Question: I'm creating <URL>, I see some white space at the right side of the images inside the Carousel.
Screenshot:

My code for the Carousel:
'''
<!-- Carousel
================================================== -->
<div class="clearfix"></div>
<div id="myCarousel" class="carousel slide" data-ride="carousel">
<!-- Indicators -->
<ol class="carousel-indicators">
<li data-target="#myCarousel" data-slide-to="0" class="active">
</li>
<li data-target="#myCarousel" data-slide-to="1">
</li>
<li data-target="#myCarousel" data-slide-to="2">
</li>
</ol>
<div class="carousel-inner">
<div class="item active">
<img src="img/4.jpg">
<div class="container">
<div class="carousel-caption">
<h1>
Example headline.
</h1>
<p>
Cras justo odio, dapibus ac facilisis in, egestas eget quam. Donec id elit non mi porta gravida at eget metus. Nullam id dolor id nibh ultricies vehicula ut id elit.
</p>
<p>
<a class="btn btn-lg btn-primary" href="#" role="button">
Call to Action
</a>
</p>
</div>
</div>
</div>
<div class="item">
<img src="img/5.jpg">
<div class="container">
<div class="carousel-caption">
<h1>
Another example headline.
</h1>
<p>
Cras justo odio, dapibus ac facilisis in, egestas eget quam. Donec id elit non mi porta gravida at eget metus. Nullam id dolor id nibh ultricies vehicula ut id elit.
</p>
<p>
<a class="btn btn-lg btn-primary" href="#" role="button">
Register Now
</a>
</p>
</div>
</div>
</div>
<div class="item">
<img src="img/6.jpg">
<div class="container">
<div class="carousel-caption">
<h1>
One more for good measure.
</h1>
<p>
Cras justo odio, dapibus ac facilisis in, egestas eget quam. Donec id elit non mi porta gravida at eget metus. Nullam id dolor id nibh ultricies vehicula ut id elit.
</p>
<p>
<a class="btn btn-lg btn-primary" href="#" role="button">
Read Blog
</a>
</p>
</div>
</div>
</div>
</div>
<a class="left carousel-control" href="#myCarousel" data-slide="prev">
<span class="glyphicon glyphicon-chevron-left">
</span>
</a>
<a class="right carousel-control" href="#myCarousel" data-slide="next">
<span class="glyphicon glyphicon-chevron-right">
</span>
</a>
</div>
<!-- end #mycarousel -->
'''
How to fix this problem?
I have try to insert container class before the Carousel class, but that not give me full width Carousel. I want the Carousel in full width, not wrapped in container class width.
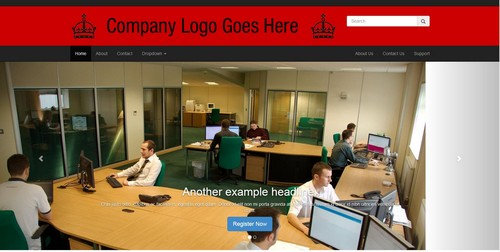
Answer: In your css
'''
.carousel-inner>.item>img, .carousel-inner>.item>a>img {
display: block;
height: auto;
max-width: 100%;
line-height: 1;
width: 100%; // Add this
}
'''